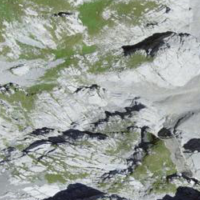
EUNIS habitat code: 48
Species observed at this site:
Gentiana bavarica